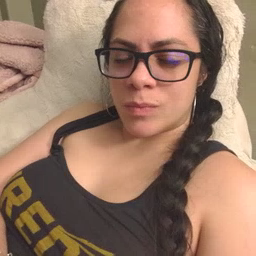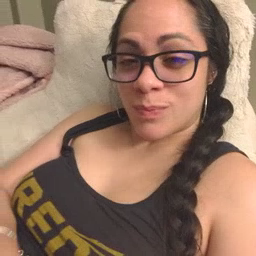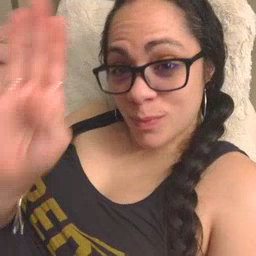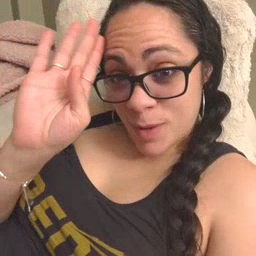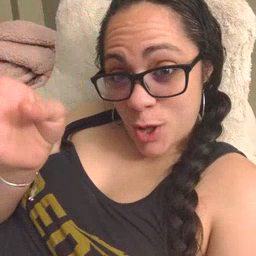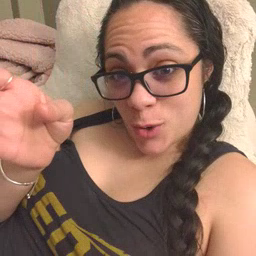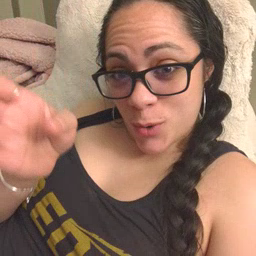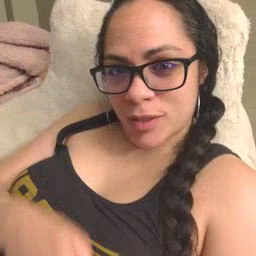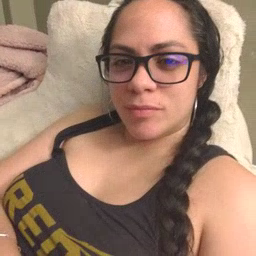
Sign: hello